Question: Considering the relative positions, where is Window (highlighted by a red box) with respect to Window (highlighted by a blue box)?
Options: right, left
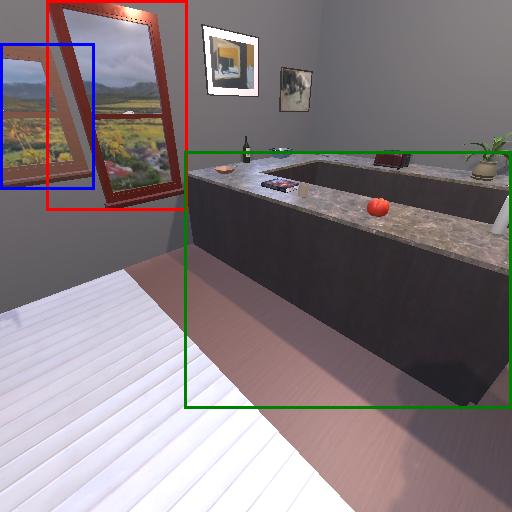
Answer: right